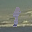
Label: 1